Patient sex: F
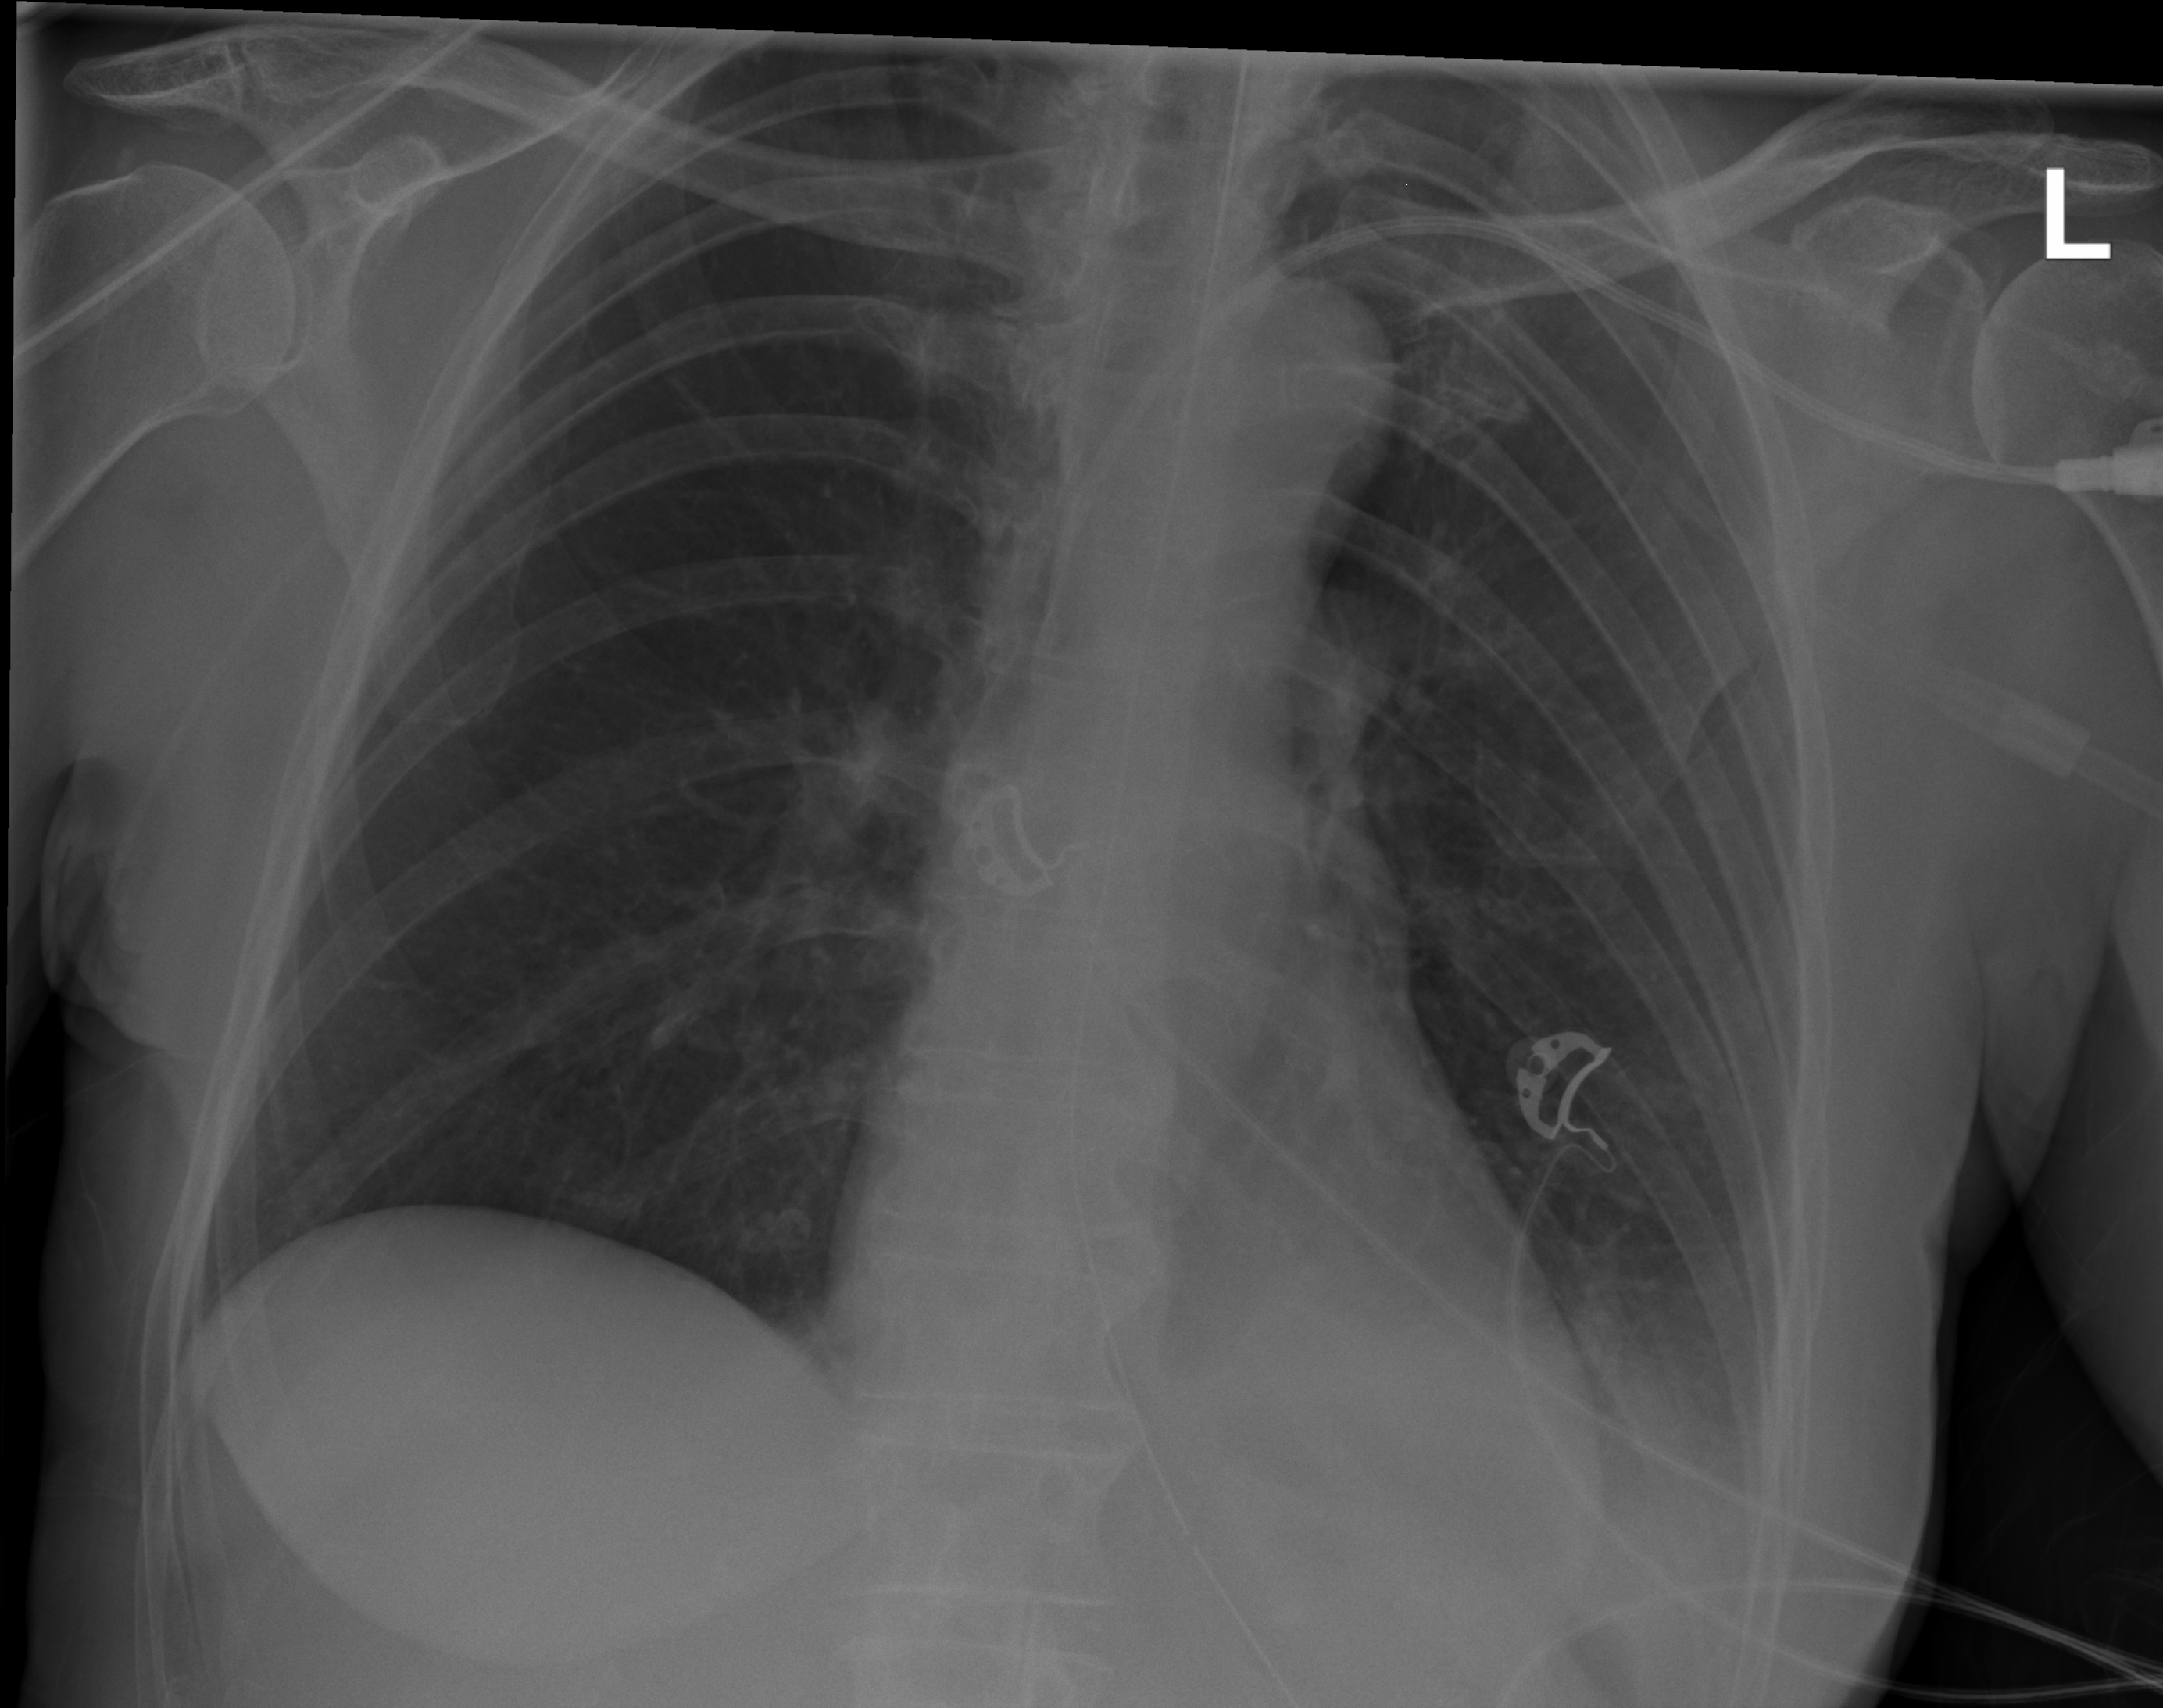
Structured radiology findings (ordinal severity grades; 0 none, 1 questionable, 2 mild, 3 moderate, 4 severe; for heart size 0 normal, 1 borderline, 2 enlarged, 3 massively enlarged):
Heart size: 0
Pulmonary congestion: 0
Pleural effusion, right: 0
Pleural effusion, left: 2
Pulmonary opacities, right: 0
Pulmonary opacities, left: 2
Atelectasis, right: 0
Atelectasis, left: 2